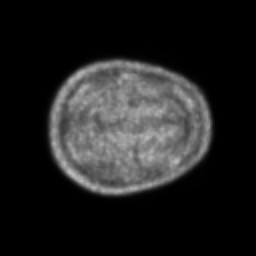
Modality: PET
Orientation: axial
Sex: female
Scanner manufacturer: ge